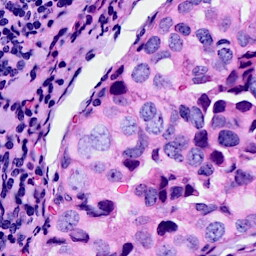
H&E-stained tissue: Breast